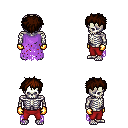
a pixel art fantasy rpg character, male body template, skeleton, maroon tattered cape, red pants, brown bedhead hairstyle, gold gloves, four views (front, back, left, right), 2x2 character sprite sheet, small pixel art, hard edges, no anti-aliasing